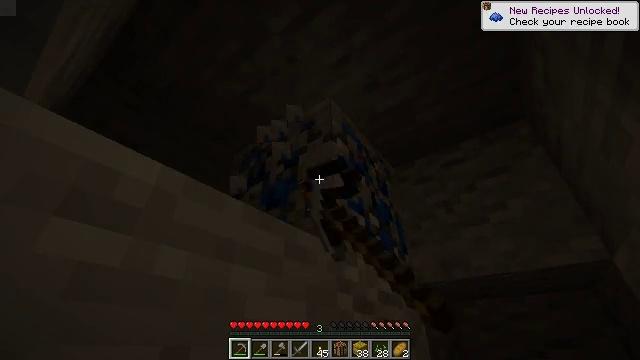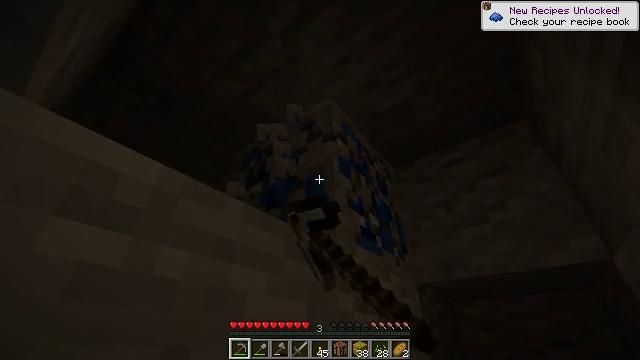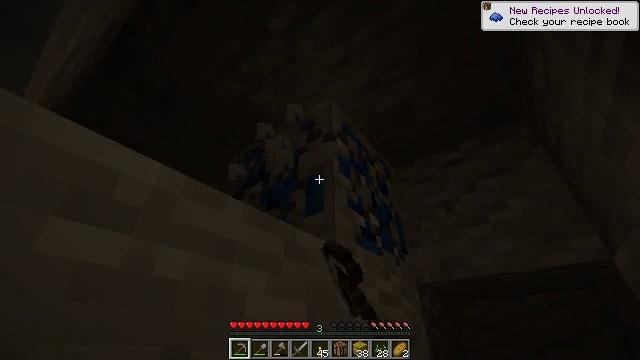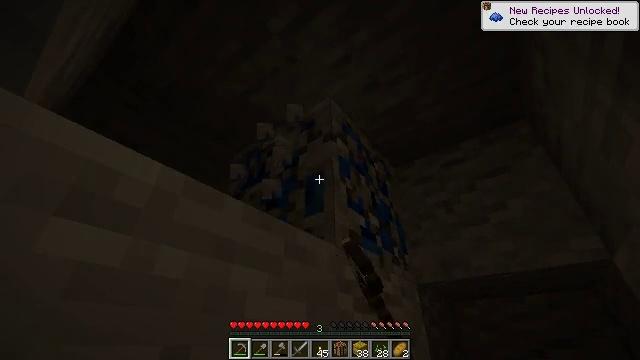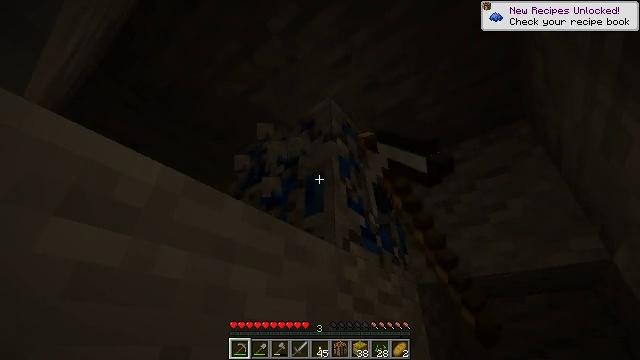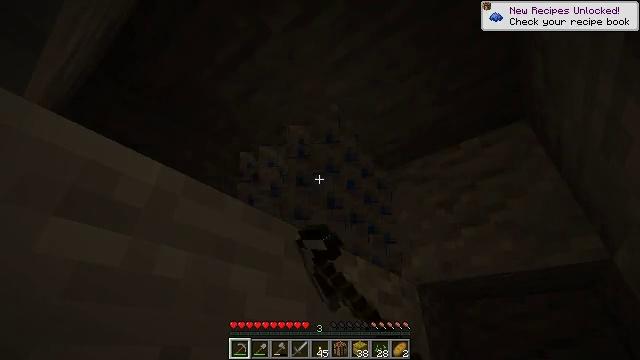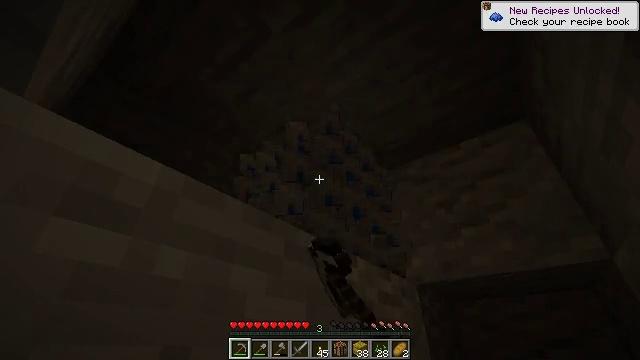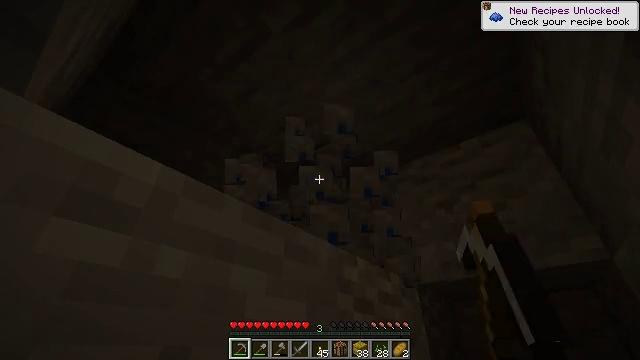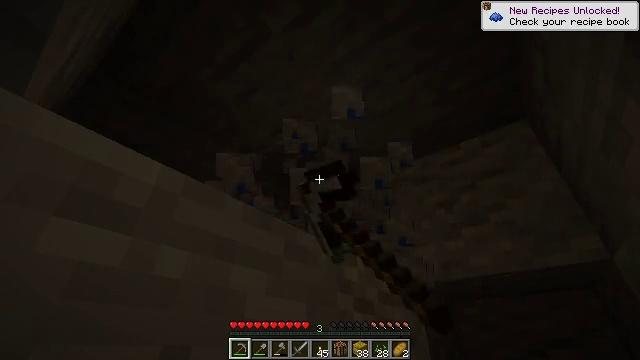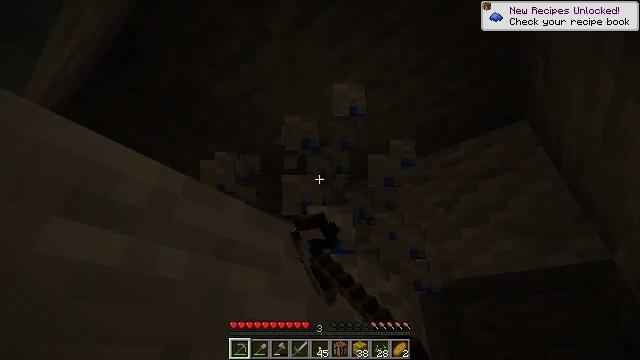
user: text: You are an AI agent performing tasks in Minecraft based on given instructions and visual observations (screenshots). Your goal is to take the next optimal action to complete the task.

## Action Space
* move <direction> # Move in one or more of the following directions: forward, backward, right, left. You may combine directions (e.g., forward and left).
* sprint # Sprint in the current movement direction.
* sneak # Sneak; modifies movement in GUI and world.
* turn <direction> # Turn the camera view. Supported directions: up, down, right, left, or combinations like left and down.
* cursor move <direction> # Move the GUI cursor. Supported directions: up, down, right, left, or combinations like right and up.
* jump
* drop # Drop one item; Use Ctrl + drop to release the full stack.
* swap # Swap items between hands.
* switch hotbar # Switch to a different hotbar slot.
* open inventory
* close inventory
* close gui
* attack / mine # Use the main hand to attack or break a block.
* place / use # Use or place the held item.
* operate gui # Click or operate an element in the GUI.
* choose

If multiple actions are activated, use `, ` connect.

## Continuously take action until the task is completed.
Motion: motion action
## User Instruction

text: Mine the lapis ore underground.
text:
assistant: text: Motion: attack / mine
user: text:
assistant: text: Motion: attack / mine
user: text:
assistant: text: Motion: attack / mine
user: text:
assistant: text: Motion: attack / mine
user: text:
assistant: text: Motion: attack / mine
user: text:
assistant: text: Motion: attack / mine
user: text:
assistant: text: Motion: attack / mine
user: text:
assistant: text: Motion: attack / mine
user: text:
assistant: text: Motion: attack / mine
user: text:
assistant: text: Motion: attack / mine